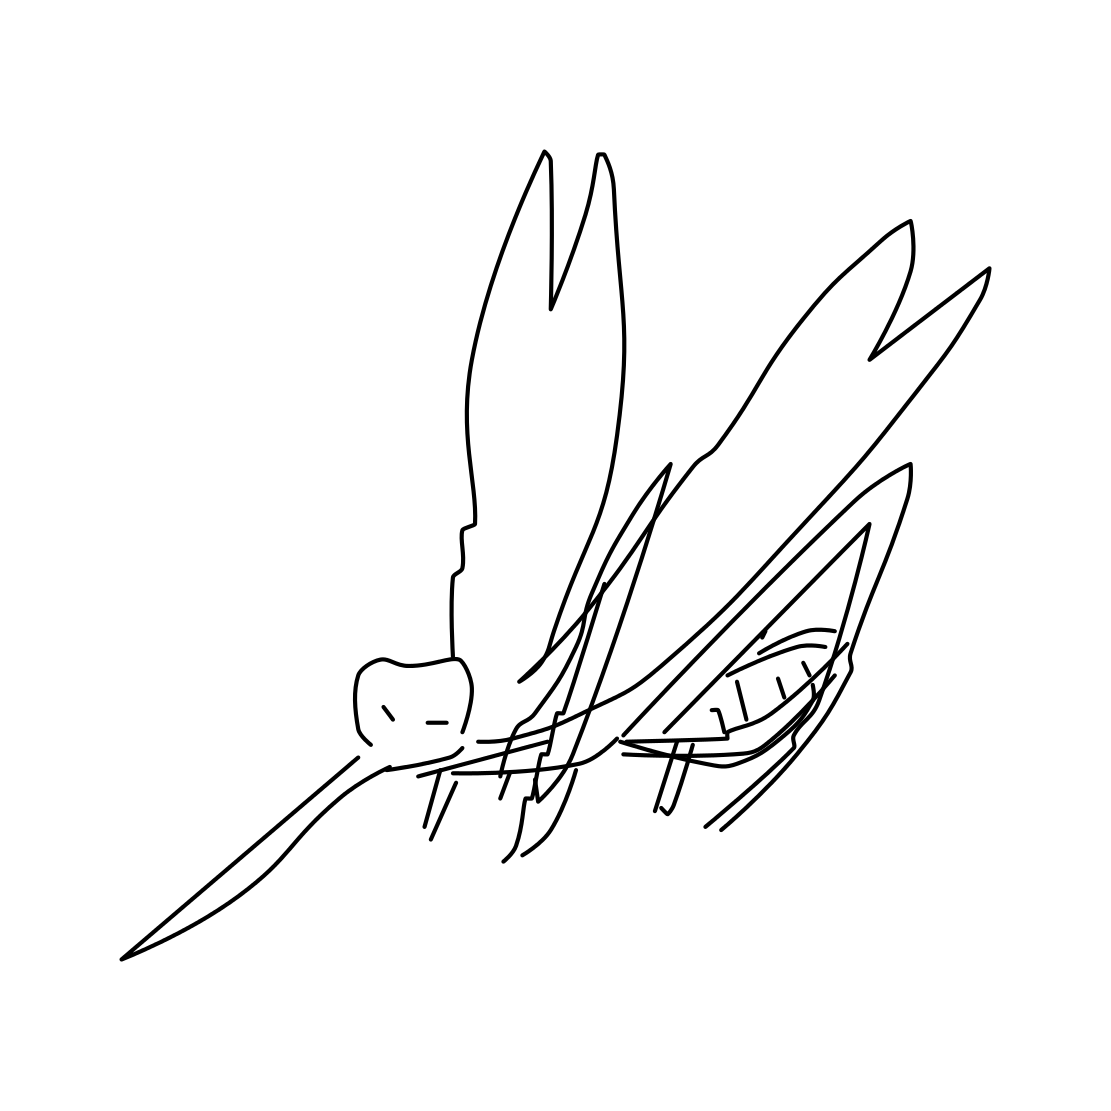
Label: mosquito